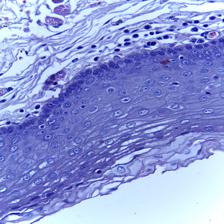
Diagnosis: Normal